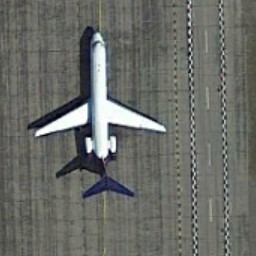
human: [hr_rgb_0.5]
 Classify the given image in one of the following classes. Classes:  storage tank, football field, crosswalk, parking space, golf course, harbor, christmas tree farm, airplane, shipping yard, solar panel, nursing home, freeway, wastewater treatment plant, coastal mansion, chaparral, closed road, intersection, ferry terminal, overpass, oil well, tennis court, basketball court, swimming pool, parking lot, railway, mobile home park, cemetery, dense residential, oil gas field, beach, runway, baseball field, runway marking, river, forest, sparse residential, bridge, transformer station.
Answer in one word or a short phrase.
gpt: airplane